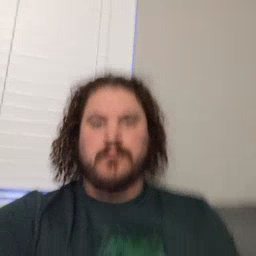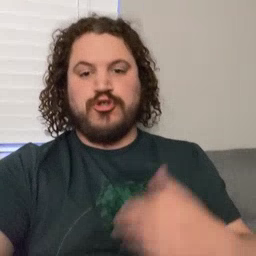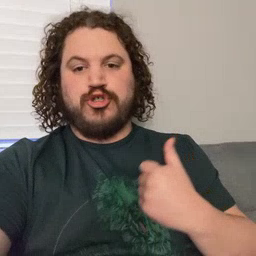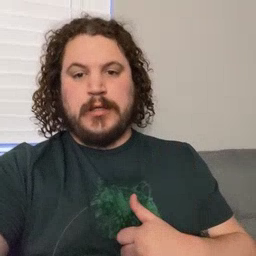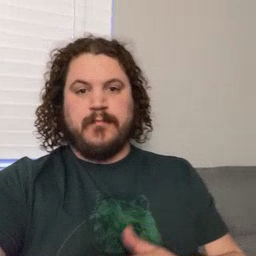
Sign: jacket